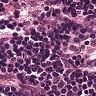
Metastatic tissue present: no